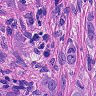
Metastatic tissue present: yes